Question: When I write '$http.get' request, even if I provide an 'error' handling function:
'''
function Ctrl1($scope, $http){
$http.get('www.blahNonexistent.com/api').
success(
function(data){console.log("SUCCESS");}
).
error(
function(data){console.log("ERROR");}
)
}
'''
AngularJs still outputs the error to the console:

<URL>.
Is there any way to prevent this behavior? (I don't want the use the think the site is broken, if one of the API endpoints is down)
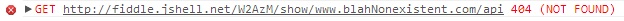
Answer: That's a native error message and not an angularjs error, therefore I don't think you can "disable"/prevent it.
For example, if you add the following css to your fiddle, you will get the same GET error on the console:
'''
div {
background-image: url("image.png");
}
'''